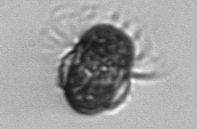
Label: Mesodinium